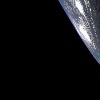
Label: space